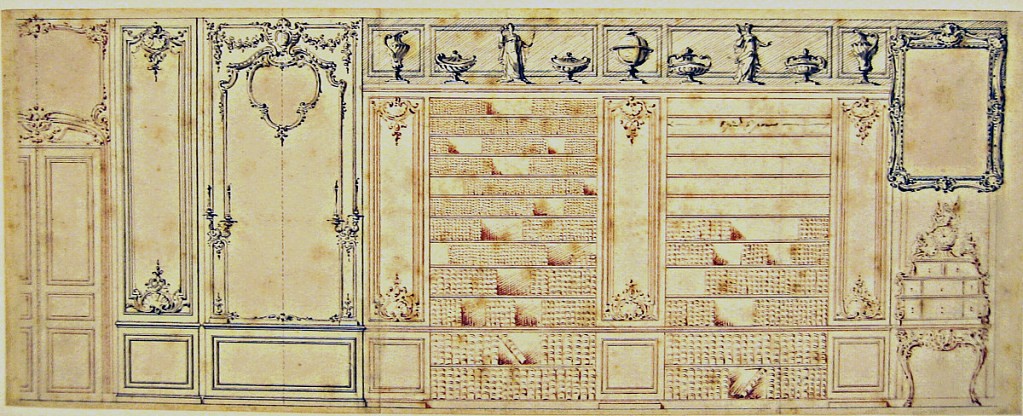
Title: Design for a Library Wall
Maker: Nicolas Pineau, French, 1684-1754
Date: ca. 1740
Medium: Pen and black and red ink, brush and gray and rose wash on two joined sheets of white laid paper
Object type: Drawing
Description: Two sections of bookcases are divided and flanked by carved panels of boiserie; at the left, a door and a wide and narrow panel, the wider one flanked by sconces and decorated with carved festoons and a mirror; at the right, desk containing a clock and above, a carved picture or mirror frame; over the bookcases--statuary, vases, and a map-globe. On verso, graphite sketch of a console table with indications of scale.